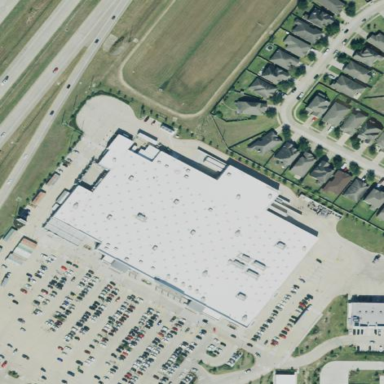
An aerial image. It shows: Retail area.